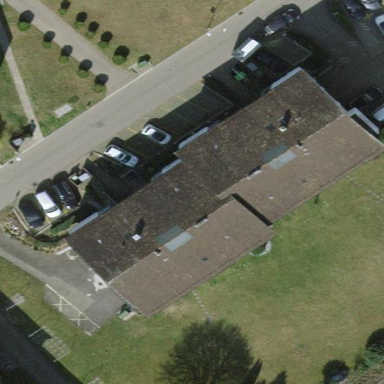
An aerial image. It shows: Image showing building with apartments.